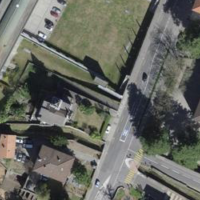
EUNIS habitat code: 54
Species observed at this site:
Erigeron karvinskianus
Pittosporum tobira